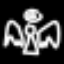
Label: angel